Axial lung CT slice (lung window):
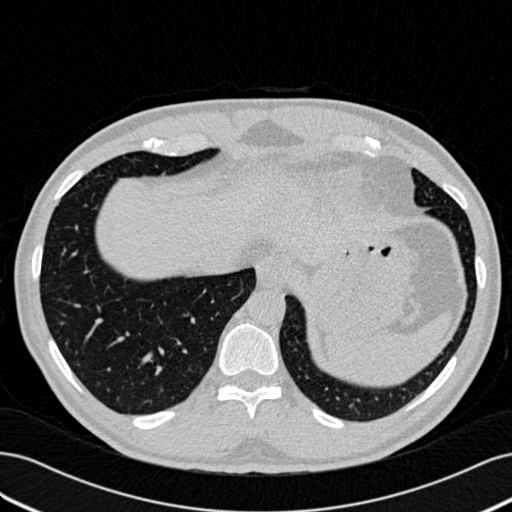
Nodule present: no